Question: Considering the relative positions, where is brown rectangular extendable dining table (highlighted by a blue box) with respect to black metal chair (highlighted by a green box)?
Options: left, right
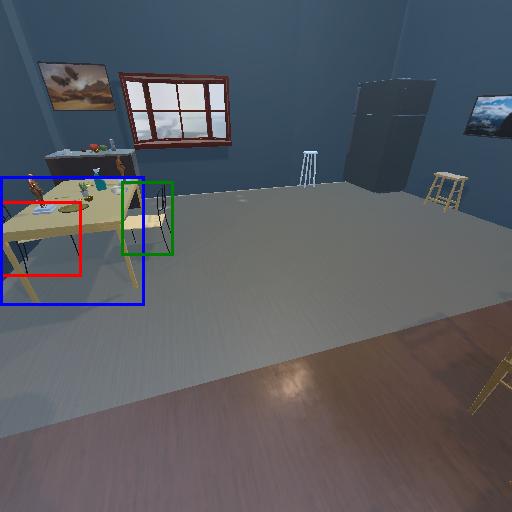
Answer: left